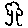
Label: tree